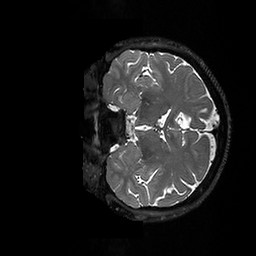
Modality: T2w
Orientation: coronal
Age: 42
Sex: female
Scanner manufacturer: ge
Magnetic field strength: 3 T
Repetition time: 3.202 s
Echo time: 0.06575 s